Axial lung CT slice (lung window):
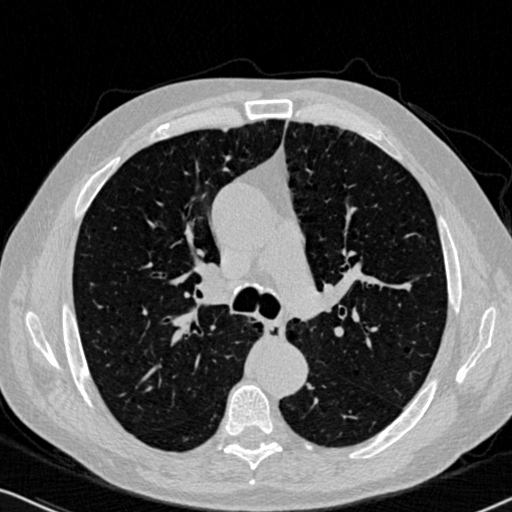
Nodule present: no